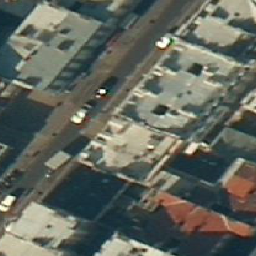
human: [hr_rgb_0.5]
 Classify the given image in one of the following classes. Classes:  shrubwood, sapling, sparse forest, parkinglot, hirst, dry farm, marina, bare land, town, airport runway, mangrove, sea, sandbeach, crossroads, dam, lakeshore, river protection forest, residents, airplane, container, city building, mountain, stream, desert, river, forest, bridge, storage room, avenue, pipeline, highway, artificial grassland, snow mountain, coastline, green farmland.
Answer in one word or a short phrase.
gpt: city building